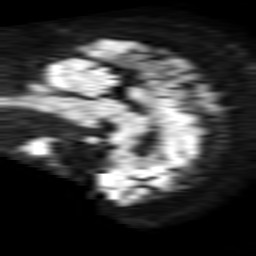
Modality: TRACE
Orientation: sagittal
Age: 55
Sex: female
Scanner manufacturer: philips
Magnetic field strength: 1.5 T
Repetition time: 3.514 s
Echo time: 0.07117 s